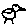
Label: bird